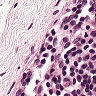
Metastatic tissue present: no